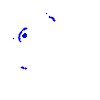
Particle: pion